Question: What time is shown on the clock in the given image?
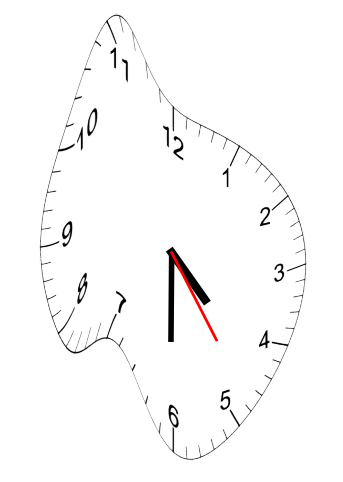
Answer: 04:30:24